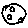
Label: moon